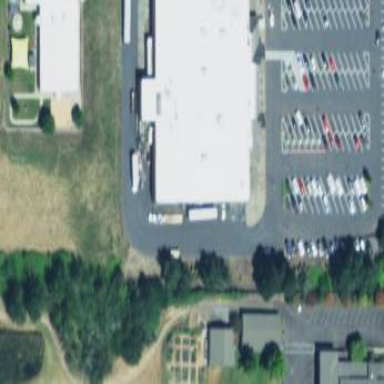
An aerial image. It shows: Supermarket located in building.